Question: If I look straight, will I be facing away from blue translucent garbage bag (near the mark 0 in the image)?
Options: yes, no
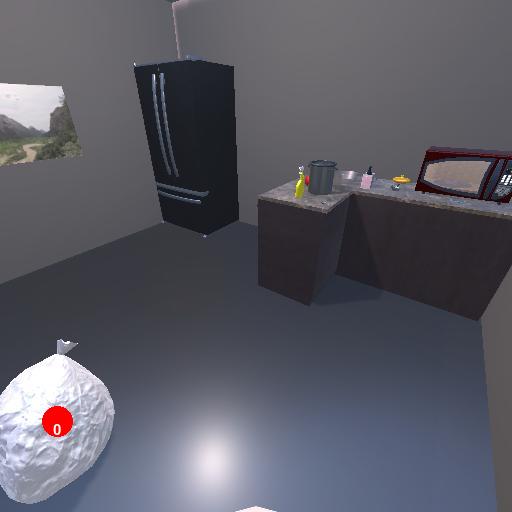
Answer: yes